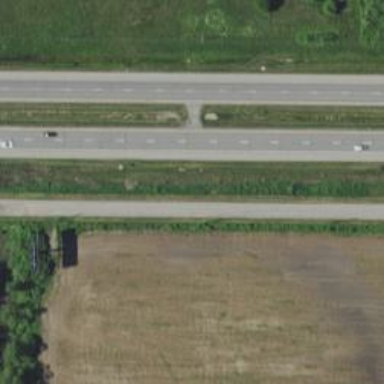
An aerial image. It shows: Asphalt trunk highway.